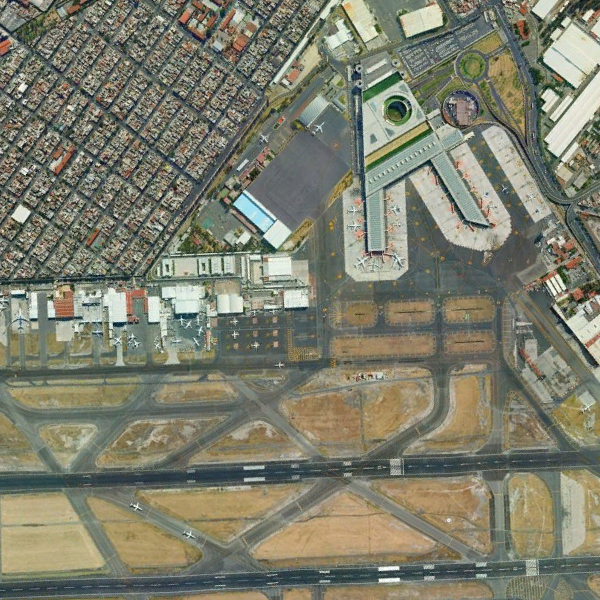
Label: Airport